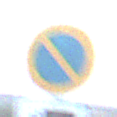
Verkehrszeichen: EingeschraenktesHalteverbot
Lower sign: MehrspurigeFahrzeuge2
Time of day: SunriseSunset
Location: Outdoor (Nature)
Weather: PartlyCloudy
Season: NotSpecified
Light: Natural